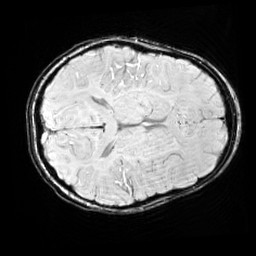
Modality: SWI
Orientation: axial
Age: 11
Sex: male
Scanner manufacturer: siemens
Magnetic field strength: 3 T
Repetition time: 0.027 s
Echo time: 0.02 s